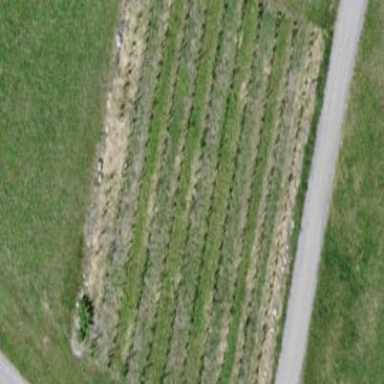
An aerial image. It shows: Vineyard where grapes are grown.